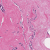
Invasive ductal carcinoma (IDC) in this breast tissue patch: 0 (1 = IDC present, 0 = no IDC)